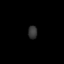
Tissue: lung
Cell type: Fibroblasts
Senescence score: 0.563
Nuclear area (px): 115
Mean DAPI intensity: 53.704